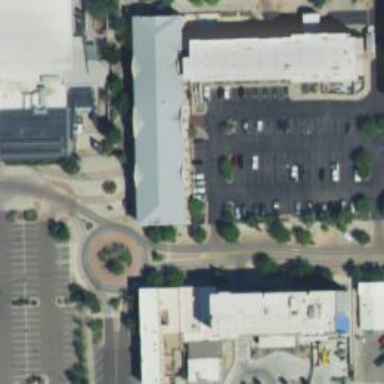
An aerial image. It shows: Parking space.